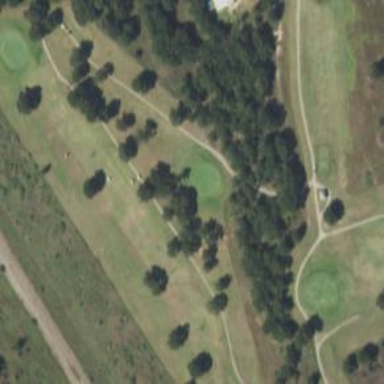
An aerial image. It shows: Scenic golf fairway.